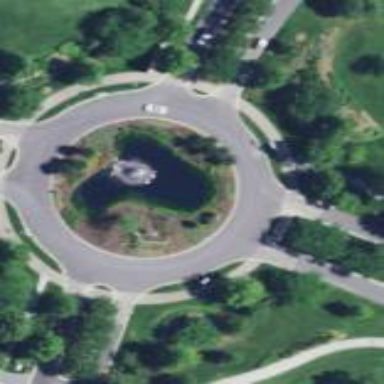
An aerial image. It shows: Tertiary road leading to roundabout.